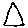
Label: triangle